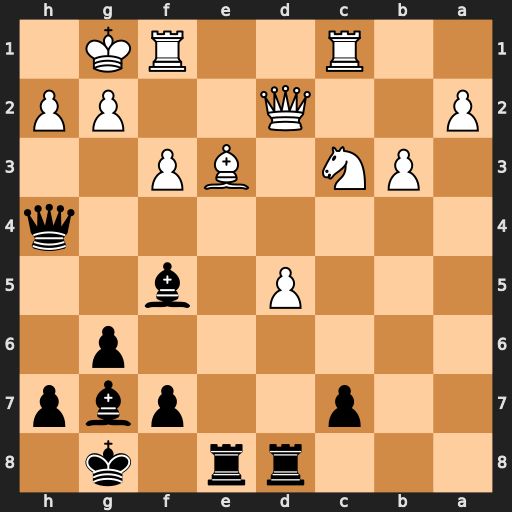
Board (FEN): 3rr1k1/2p2pbp/6p1/3P1b2/7q/1PN1BP2/P2Q2PP/2R2RK1
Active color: b
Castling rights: -
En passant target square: -
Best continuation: Rxe3 Qxe3 Bd4 Qxd4 Qxd4+